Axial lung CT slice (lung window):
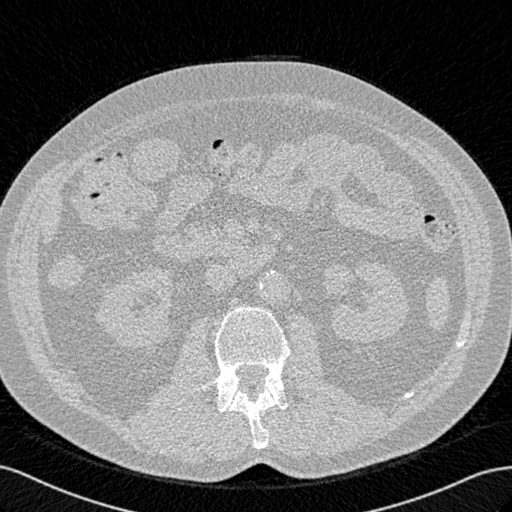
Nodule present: no